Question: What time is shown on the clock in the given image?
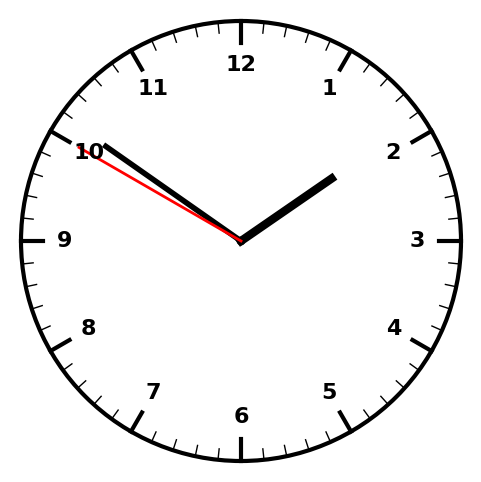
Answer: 01:50:50